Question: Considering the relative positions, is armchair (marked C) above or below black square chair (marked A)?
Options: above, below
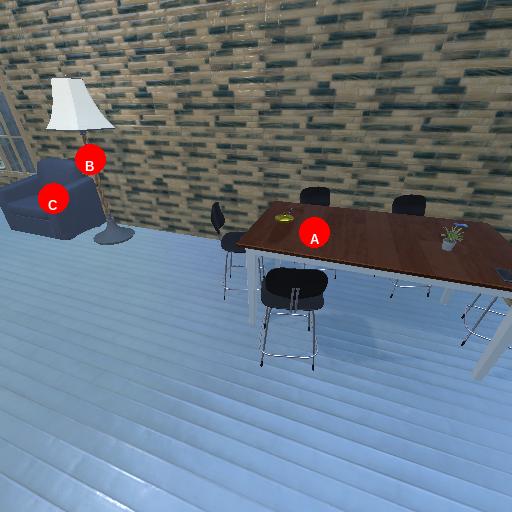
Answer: above